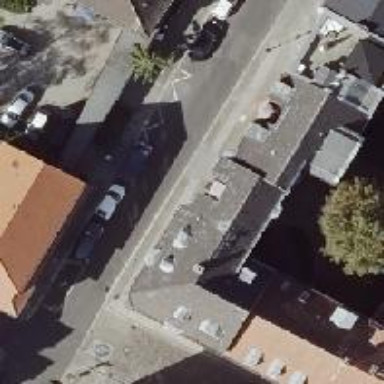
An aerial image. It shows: Residential road with sidewalks on both sides. There is parallel parking available on the street.